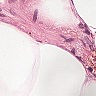
Metastatic tissue present: no